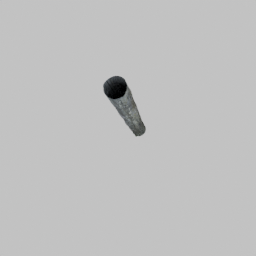
Label: architecture